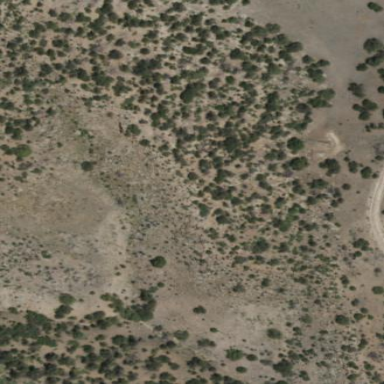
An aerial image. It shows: Area covered in scrub vegetation.